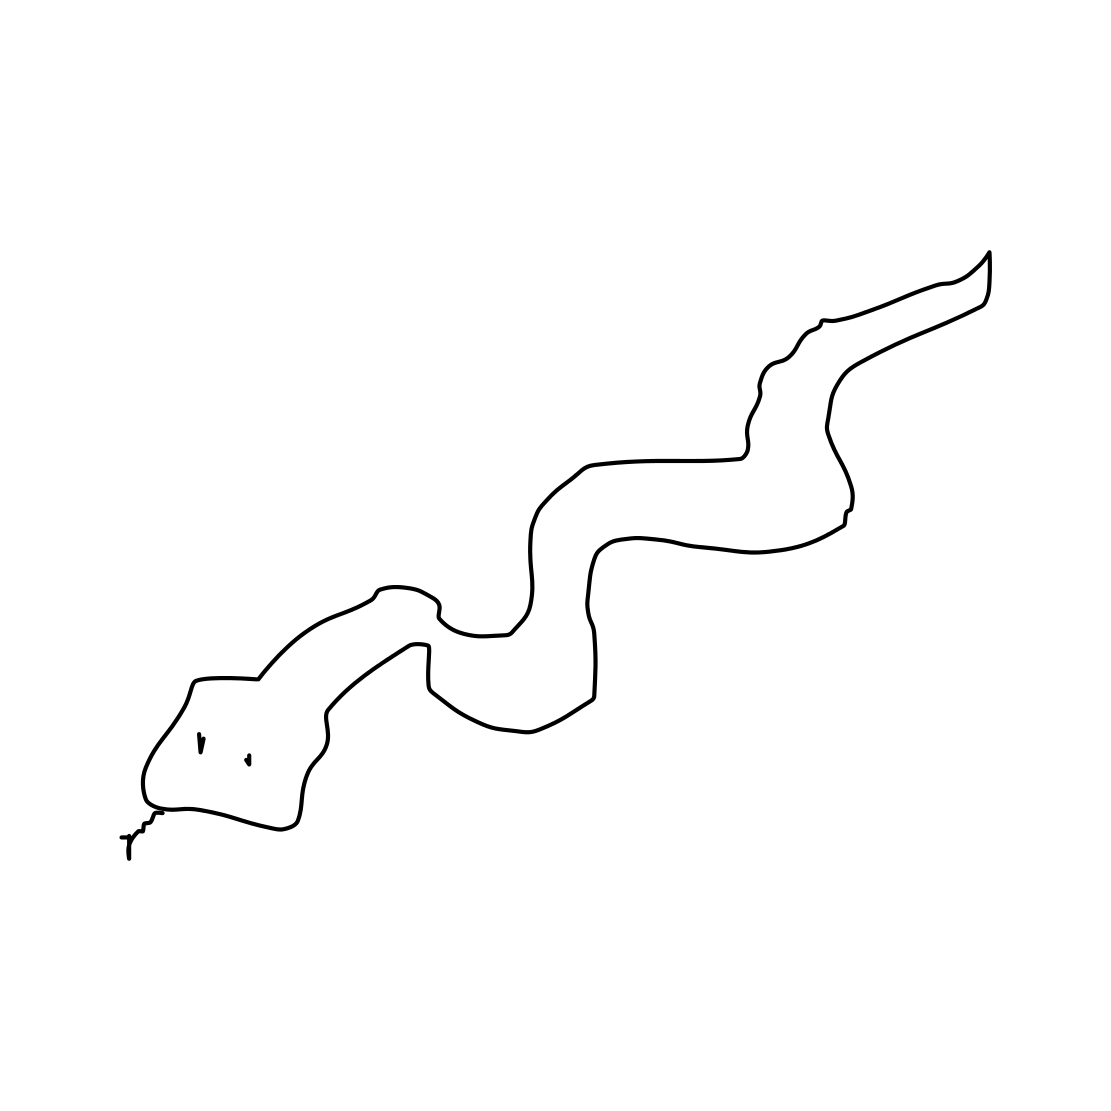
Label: snake